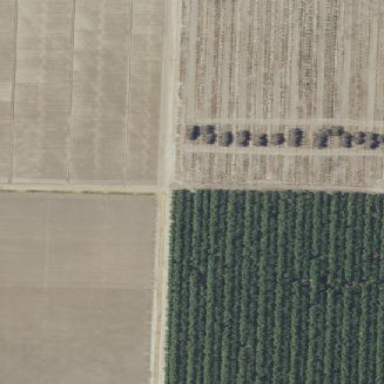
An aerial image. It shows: Almond orchard with rows of almond trees.